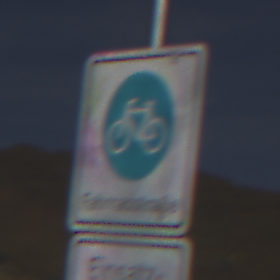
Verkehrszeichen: BeginnFahrradstrasse
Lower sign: BesondereFahrzeugeUndTransportgueter3
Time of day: MorningAfternoon
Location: Outdoor (Nature)
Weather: PartlyCloudy
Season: NotSpecified
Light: Natural